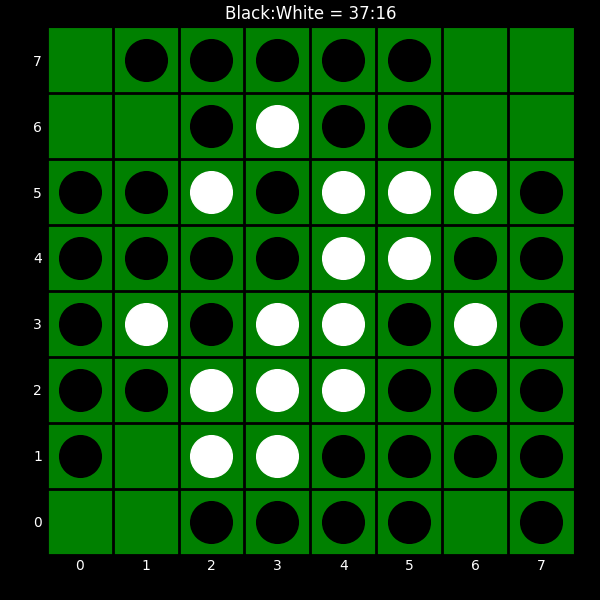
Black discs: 37
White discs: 16